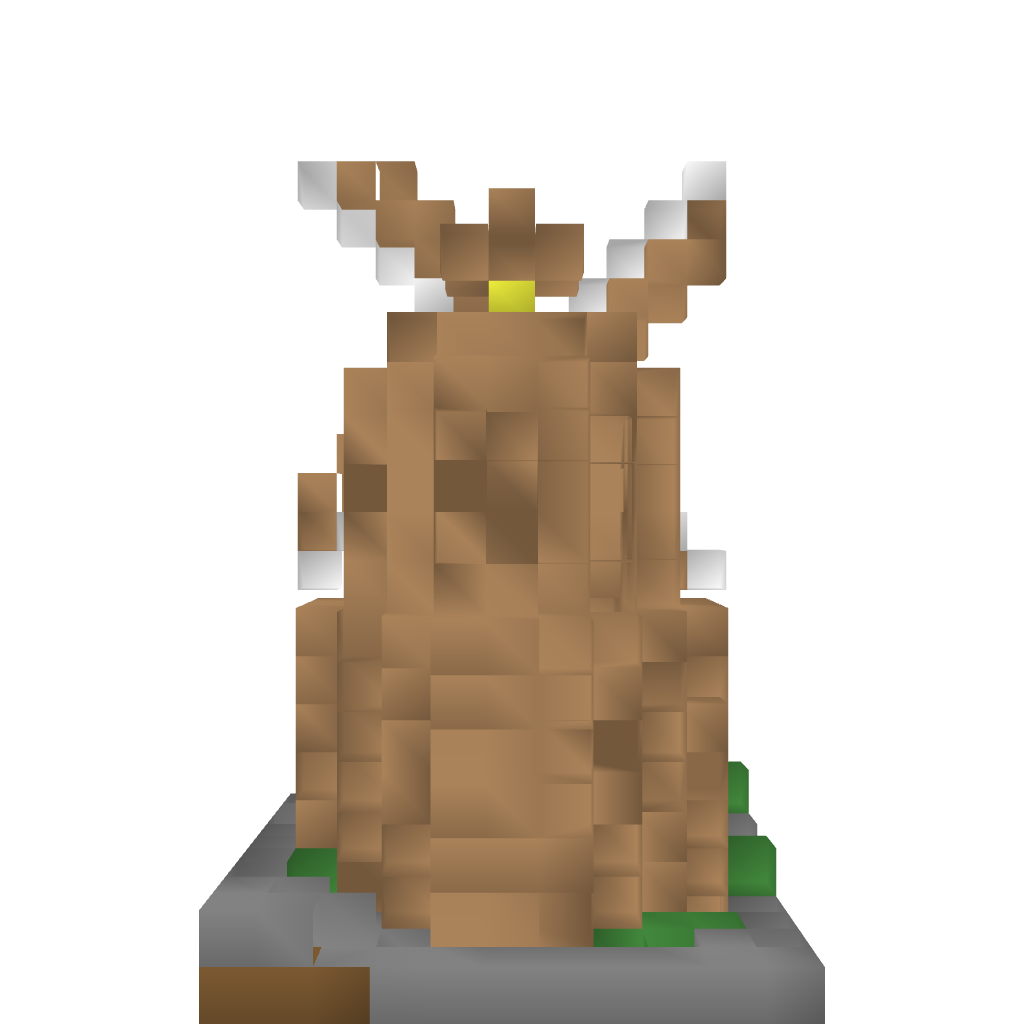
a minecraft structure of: Windmill high quality